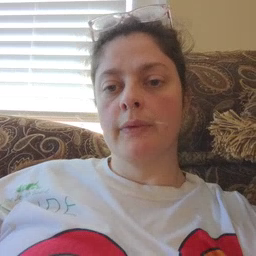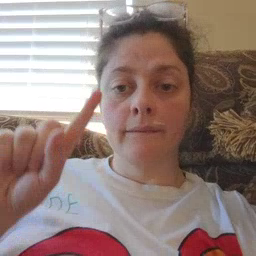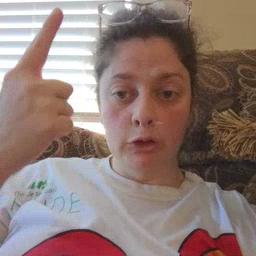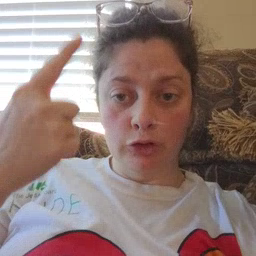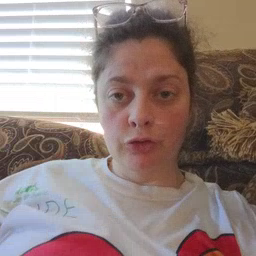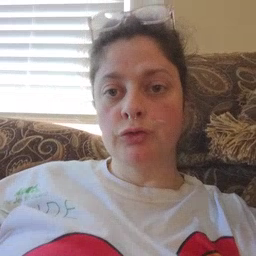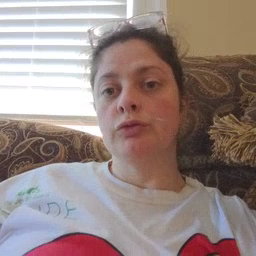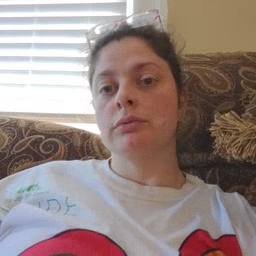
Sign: first